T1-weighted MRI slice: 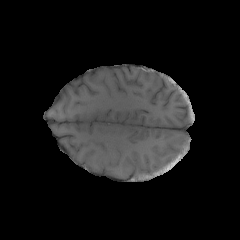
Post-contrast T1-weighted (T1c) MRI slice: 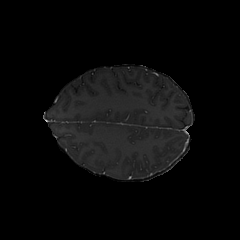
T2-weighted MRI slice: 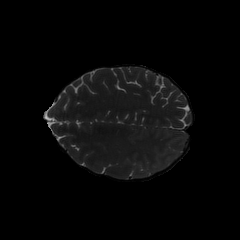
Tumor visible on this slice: no